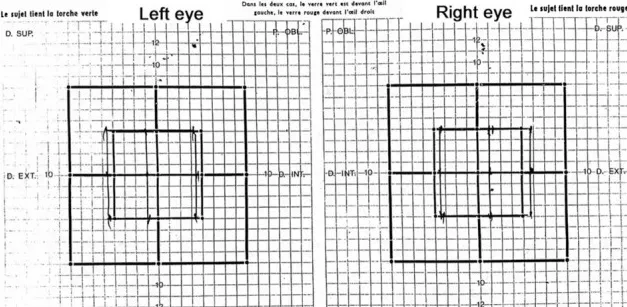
Postoperative Lancaster red-green test, showing disappearance of the diplopia.
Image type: electrography (ekg)